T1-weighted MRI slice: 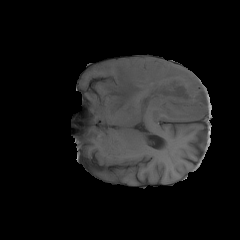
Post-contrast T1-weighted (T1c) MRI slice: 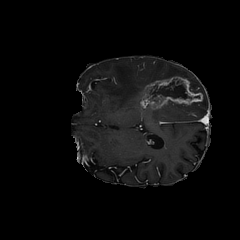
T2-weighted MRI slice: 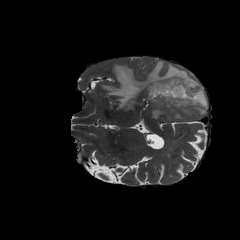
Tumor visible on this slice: yes